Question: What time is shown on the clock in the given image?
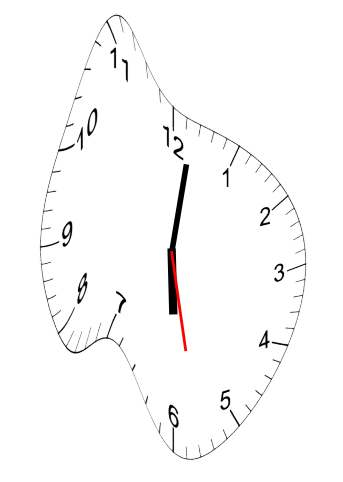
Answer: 06:01:28